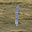
Label: 1